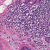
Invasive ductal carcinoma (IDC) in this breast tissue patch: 0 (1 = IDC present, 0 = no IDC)